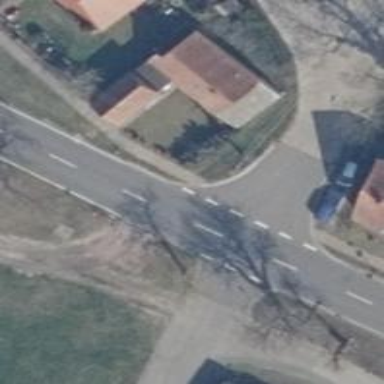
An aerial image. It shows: Secondary road.